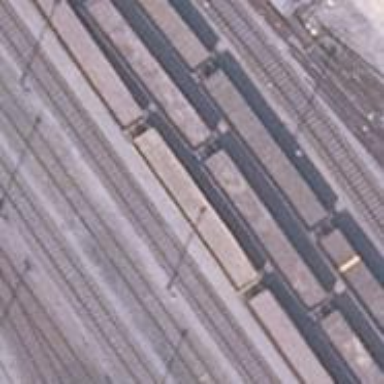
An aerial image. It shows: Railway siding for service.